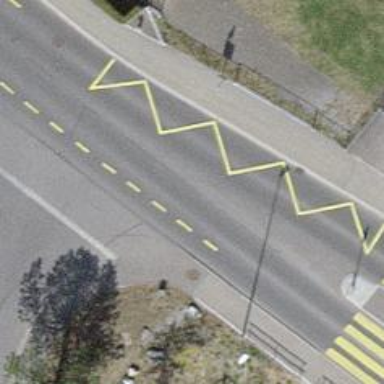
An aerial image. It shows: Bus stop with designated public transport stop position.